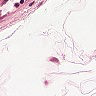
Metastatic tissue present: no